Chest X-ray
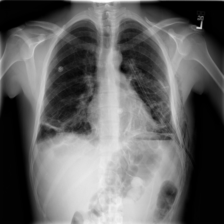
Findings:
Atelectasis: negative
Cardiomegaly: negative
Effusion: negative
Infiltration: negative
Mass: negative
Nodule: negative
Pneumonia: negative
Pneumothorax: positive
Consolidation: negative
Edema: negative
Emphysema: positive
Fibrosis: negative
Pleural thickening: negative
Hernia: negative